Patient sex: F
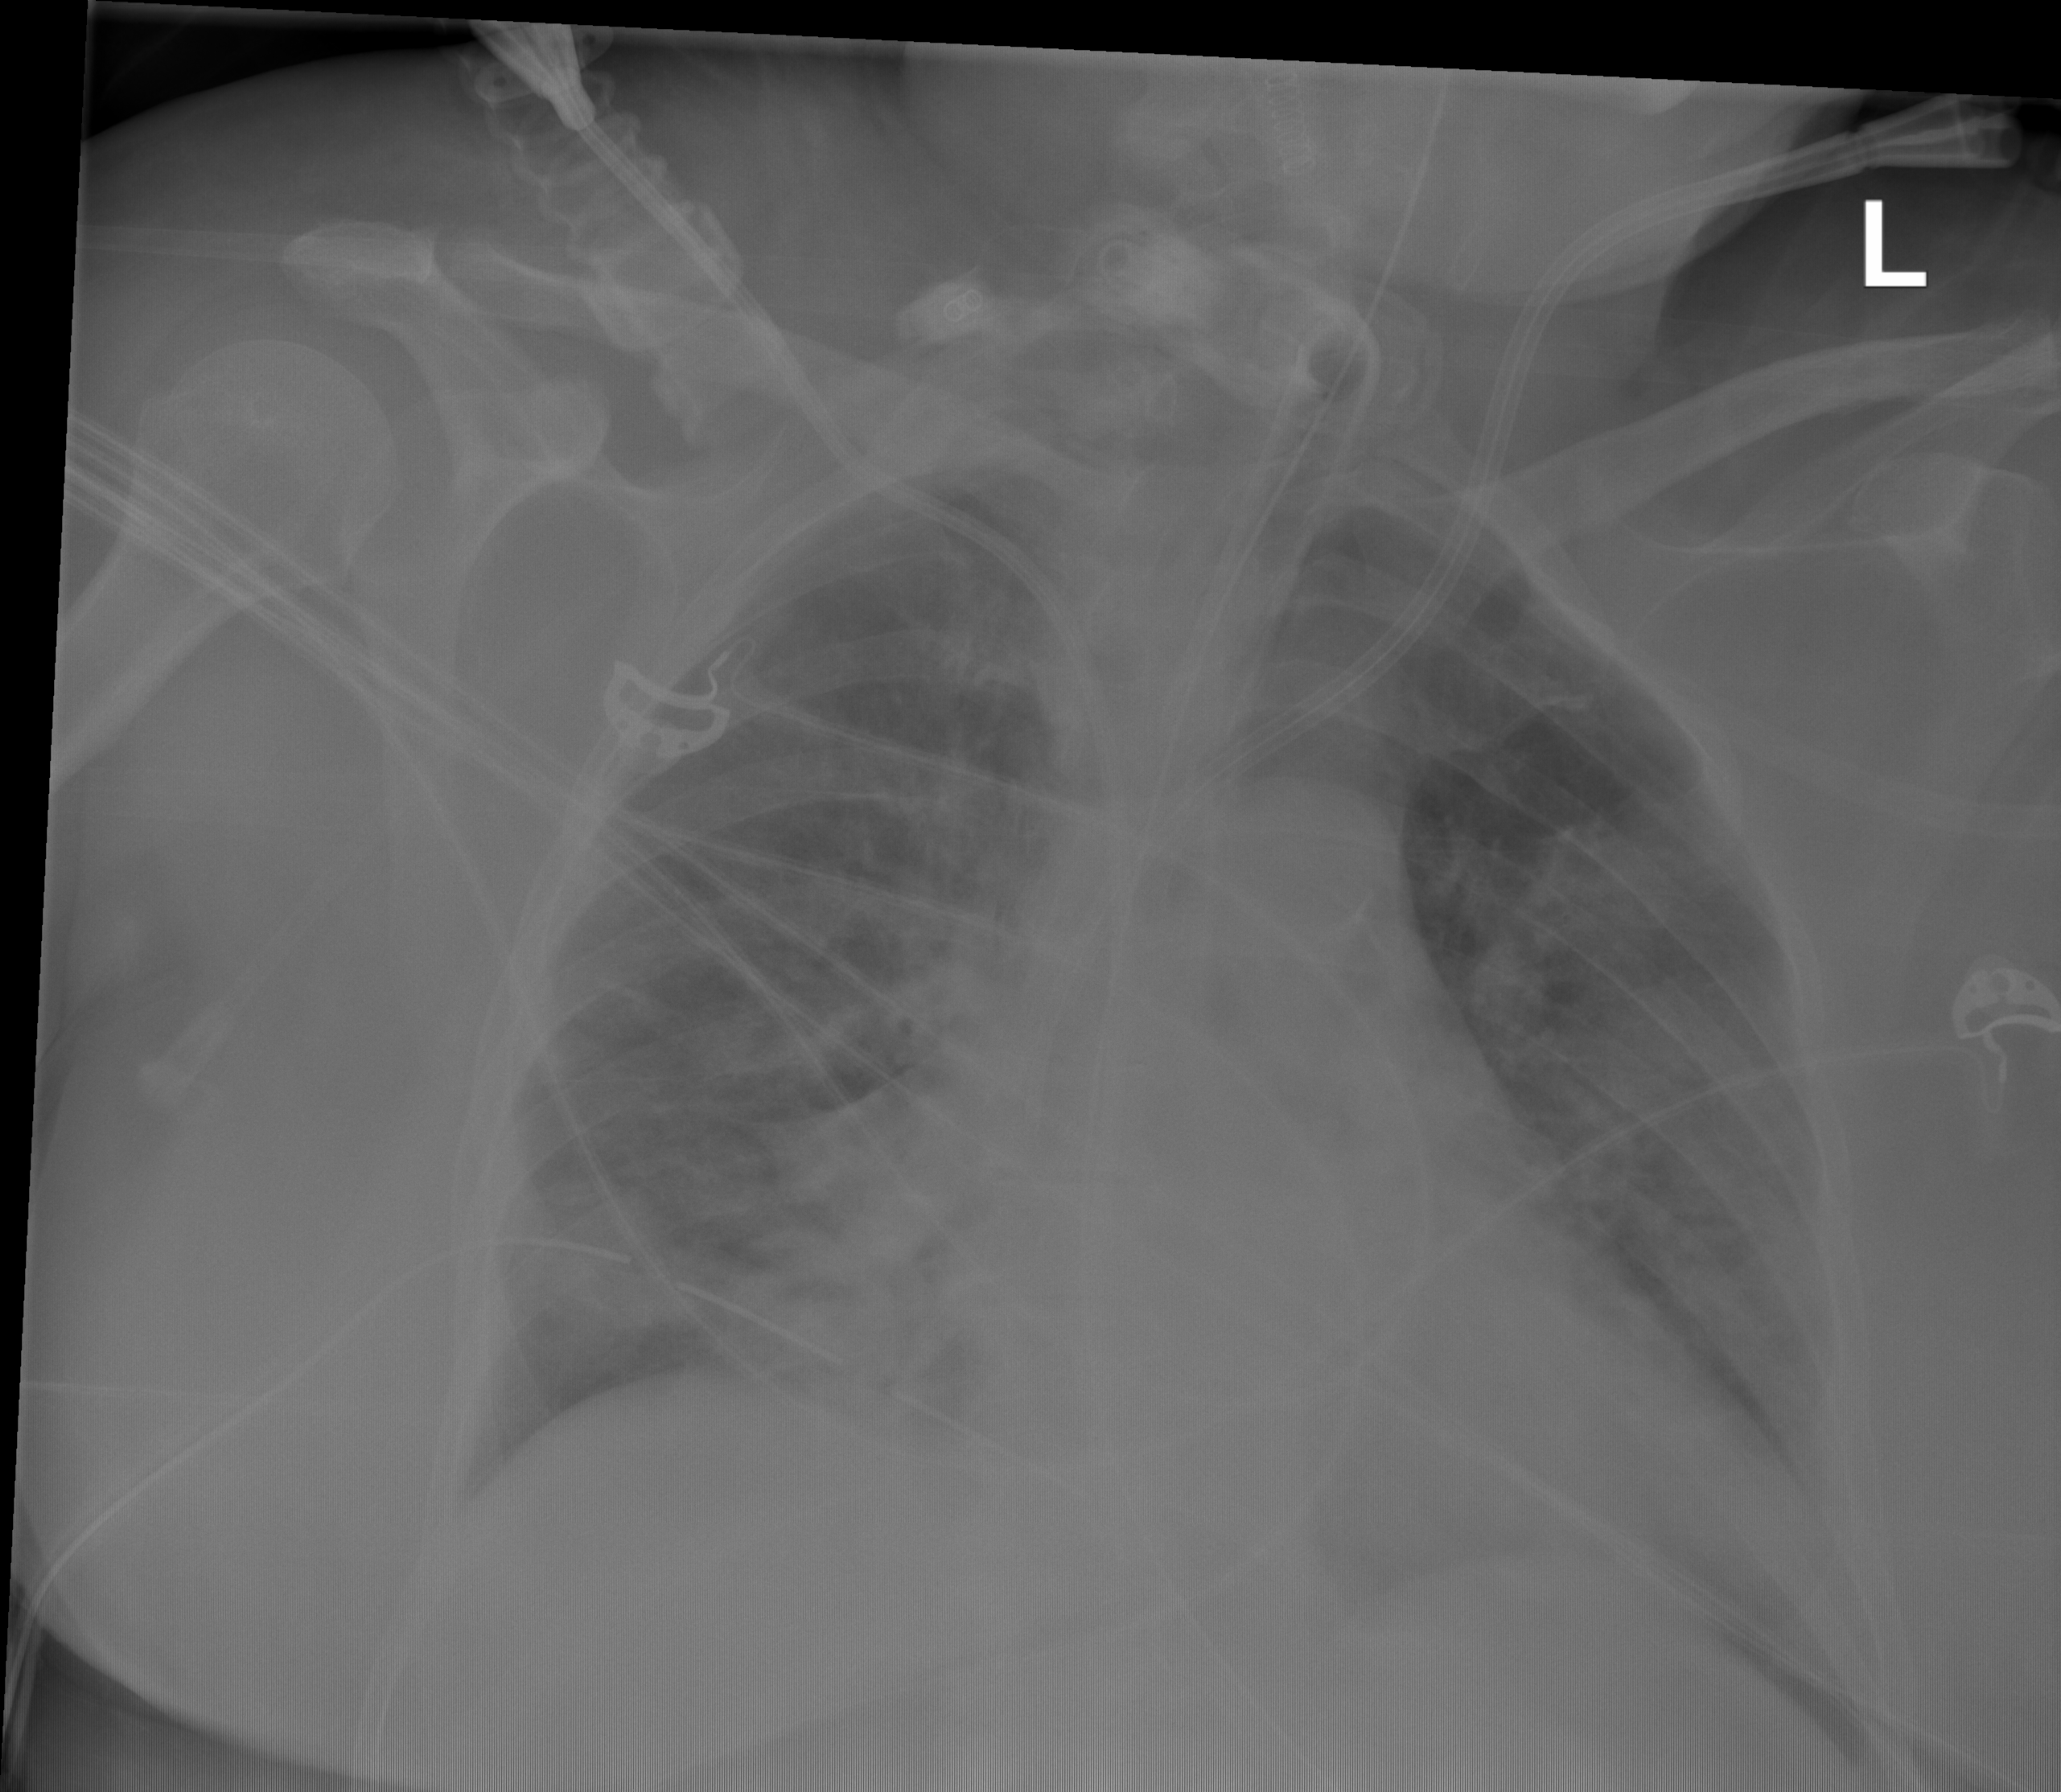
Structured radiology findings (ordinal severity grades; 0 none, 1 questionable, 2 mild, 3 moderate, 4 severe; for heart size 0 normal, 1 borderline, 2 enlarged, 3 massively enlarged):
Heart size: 0
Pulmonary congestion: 0
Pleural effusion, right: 1
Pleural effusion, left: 1
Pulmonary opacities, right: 3
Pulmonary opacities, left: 3
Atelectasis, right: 2
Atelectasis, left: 2